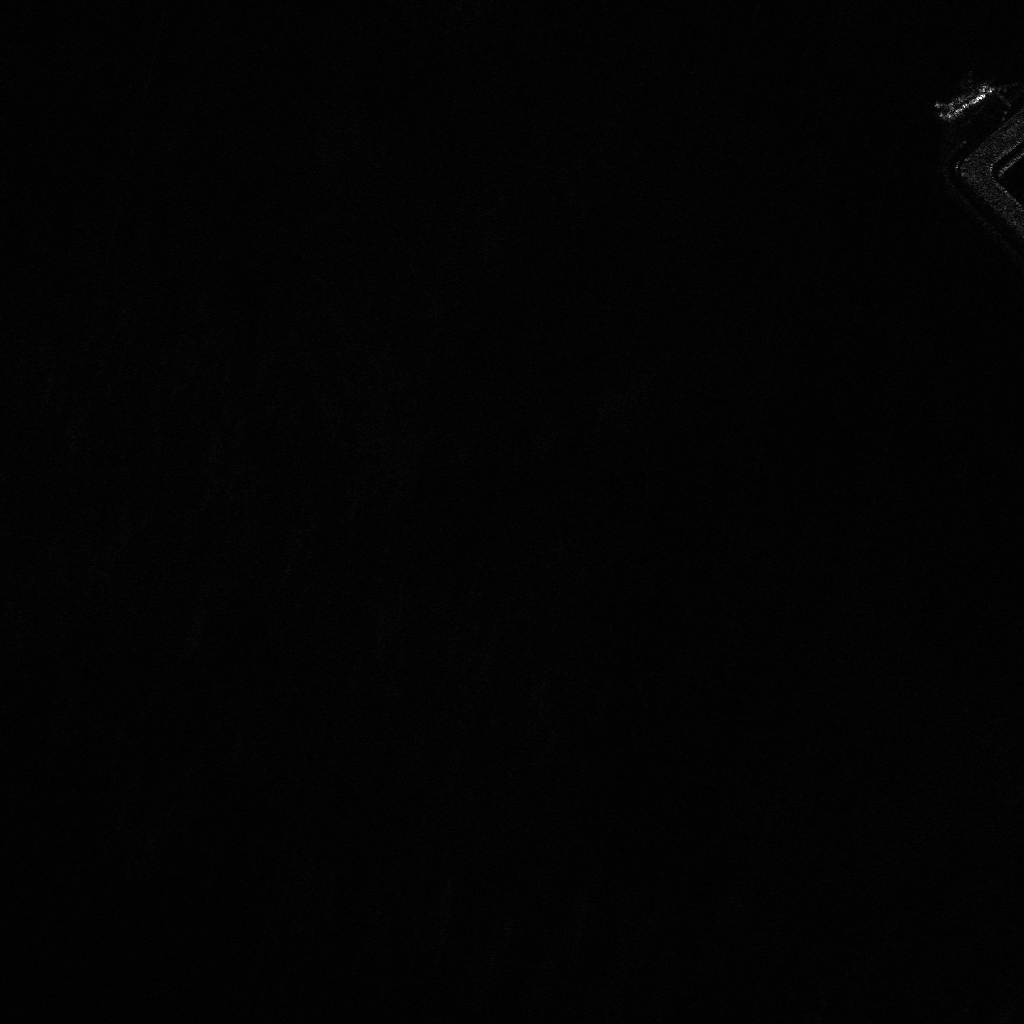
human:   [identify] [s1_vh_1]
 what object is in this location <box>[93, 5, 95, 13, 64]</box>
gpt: <ref>1 large fishing at the top right</ref>